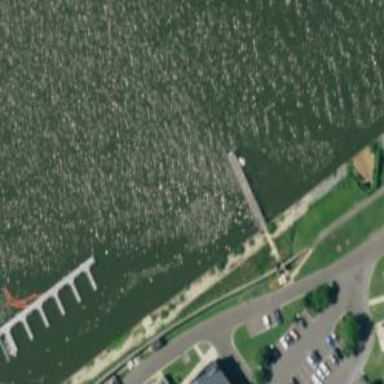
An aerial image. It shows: Man-made pier.